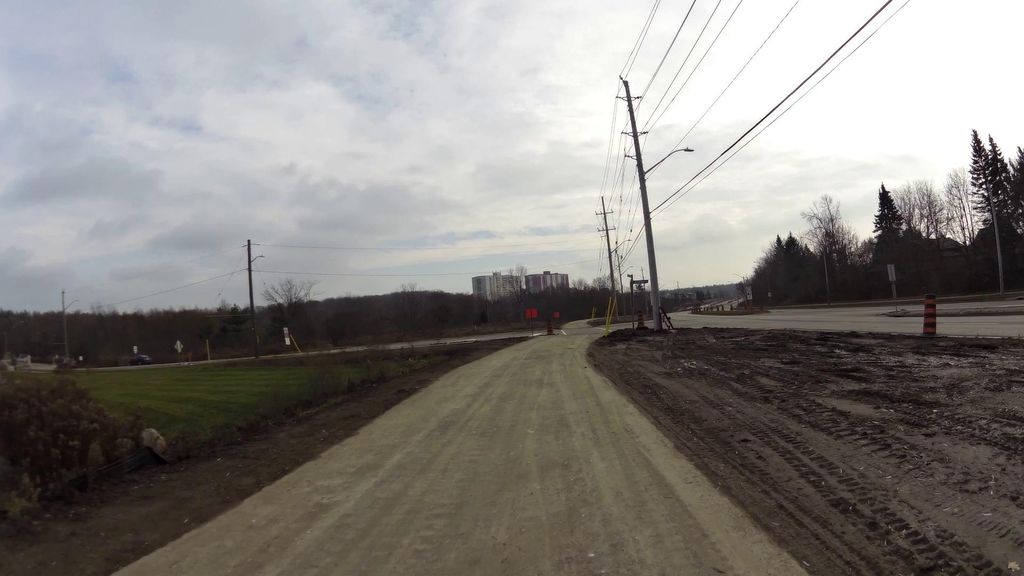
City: kitchener-waterloo